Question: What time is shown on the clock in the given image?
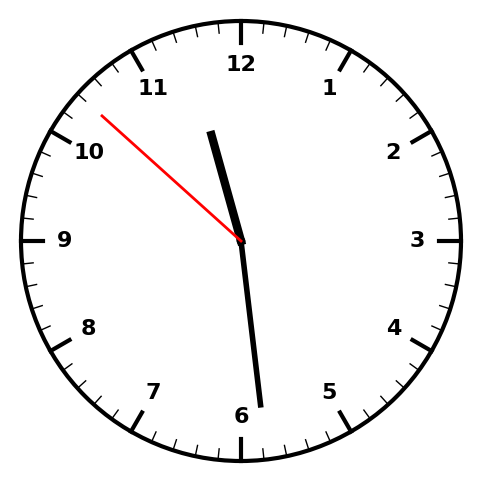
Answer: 11:28:52